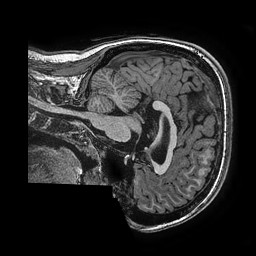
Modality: T1w
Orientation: sagittal
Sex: female
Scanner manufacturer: ge
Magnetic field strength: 3 T
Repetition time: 0.0077 s
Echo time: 0.003436 s